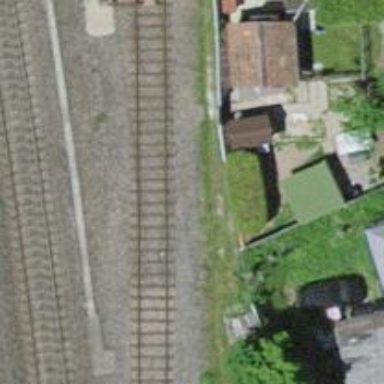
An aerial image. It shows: Rail spur service.